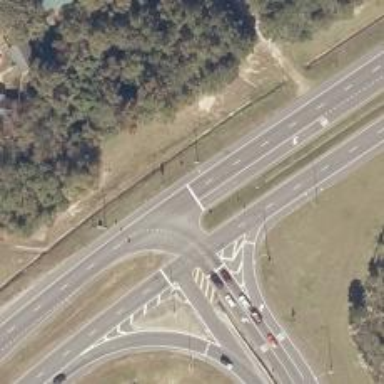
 designed as dual carriageway expressway."